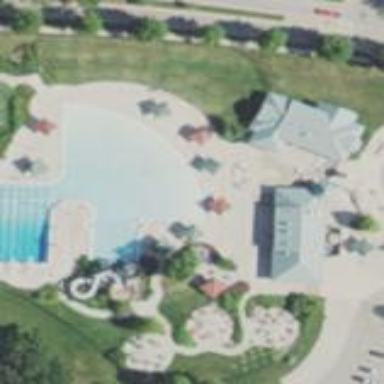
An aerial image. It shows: Swimming pool located in leisure land.